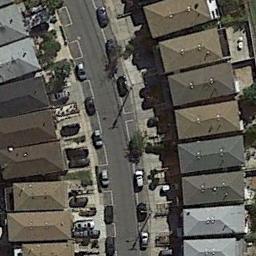
Label: residential